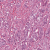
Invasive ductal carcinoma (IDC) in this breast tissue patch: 1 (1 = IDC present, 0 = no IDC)